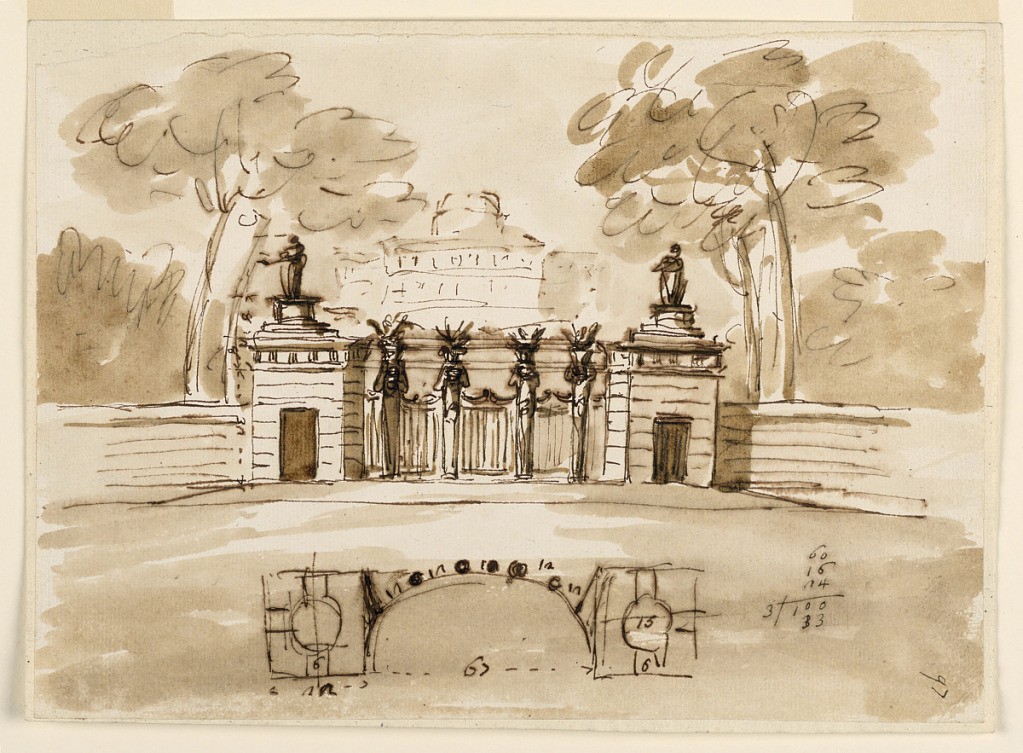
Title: Gateway of a villa
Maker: Giuseppe Barberi, Italian, 1746–1809
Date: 1792–1794
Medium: Pen and brown ink, brush and brown wash on off-white laid paper, lined
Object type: Drawing
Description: The gateway is a convex semi-circle consisting of an entablature and five railed gates supported by four gaines and bordered laterally by two pylons as passages. Upon a pedestal, above them, is a statue. Beside are convex parts of the wall. The villa and trees are sketched. Below is the plan with the dimensions and a calculation.